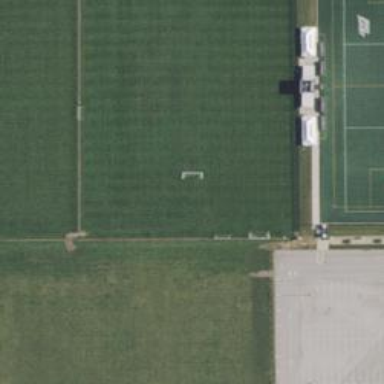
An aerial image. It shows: Soccer pitch for outdoor sports and leisure activities.